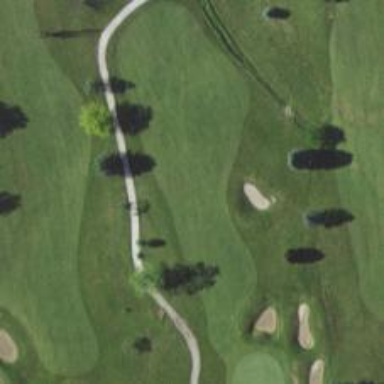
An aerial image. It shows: View of golf hole.